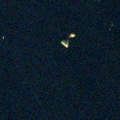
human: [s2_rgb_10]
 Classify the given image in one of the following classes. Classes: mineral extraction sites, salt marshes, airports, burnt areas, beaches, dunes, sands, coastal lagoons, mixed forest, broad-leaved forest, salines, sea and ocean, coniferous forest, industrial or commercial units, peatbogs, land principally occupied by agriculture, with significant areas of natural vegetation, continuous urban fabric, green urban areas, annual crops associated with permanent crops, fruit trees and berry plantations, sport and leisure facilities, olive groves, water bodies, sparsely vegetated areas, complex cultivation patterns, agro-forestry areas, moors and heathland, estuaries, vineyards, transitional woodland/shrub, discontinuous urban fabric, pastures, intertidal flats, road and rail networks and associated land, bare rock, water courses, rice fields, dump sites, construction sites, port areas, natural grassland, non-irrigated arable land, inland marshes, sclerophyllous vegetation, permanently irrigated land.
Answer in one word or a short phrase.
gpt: water bodies